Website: home-depot
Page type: billing-address
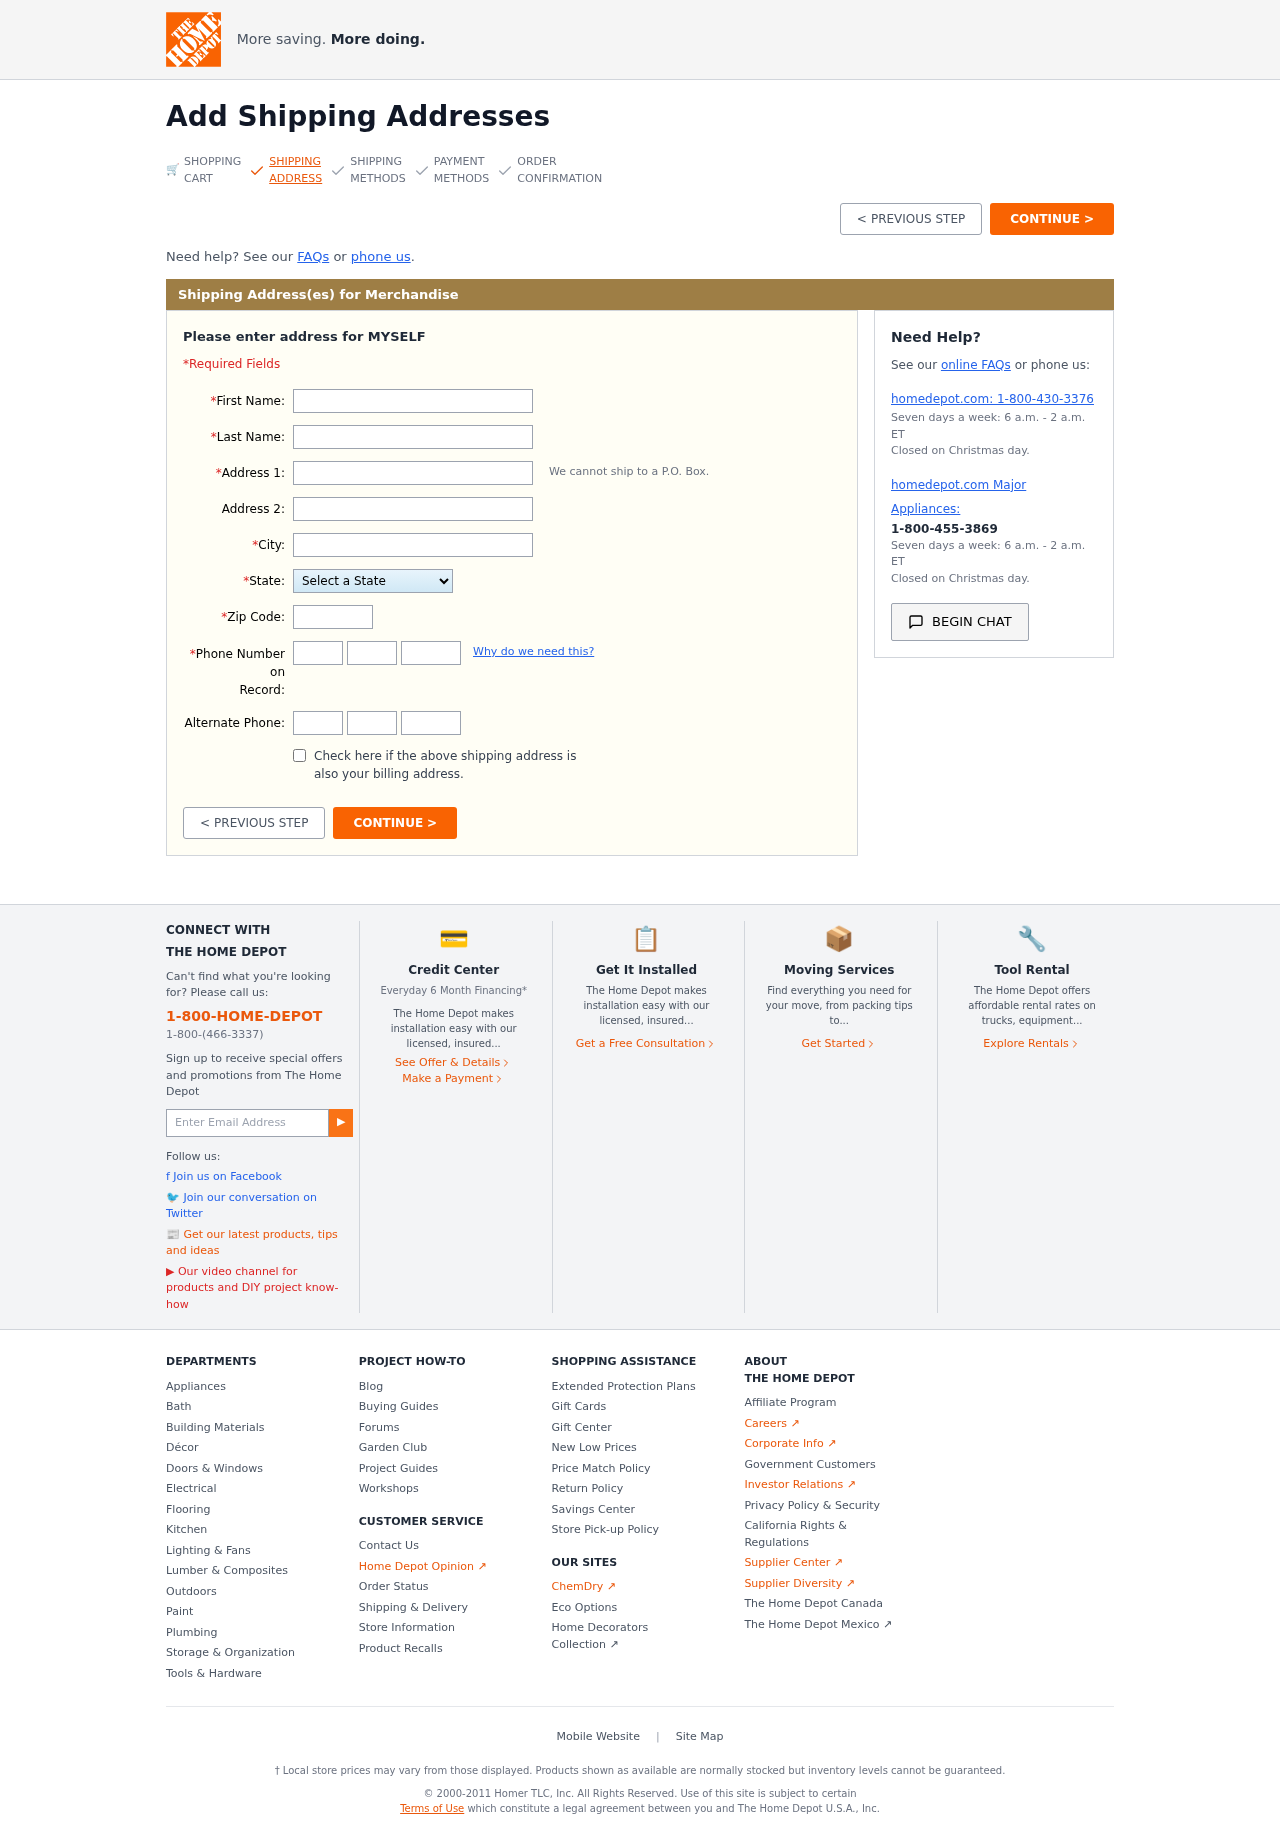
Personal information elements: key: PII_STATE
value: Kansas
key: PII_FIRSTNAME
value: Lisa
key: PII_LASTNAME
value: Sanchez
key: PII_STREET
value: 397 Nicholas Brook
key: PII_STREET2
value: Suite 627
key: PII_CITY
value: West Noah
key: PII_POSTCODE
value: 17116
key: PII_PHONE_AREA
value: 951
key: PII_PHONE_PREFIX
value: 781
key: PII_PHONE_LINE
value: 1495
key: PII_PHONE_ALT_AREA
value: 930
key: PII_PHONE_ALT_PREFIX
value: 741
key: PII_PHONE_ALT_LINE
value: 0107